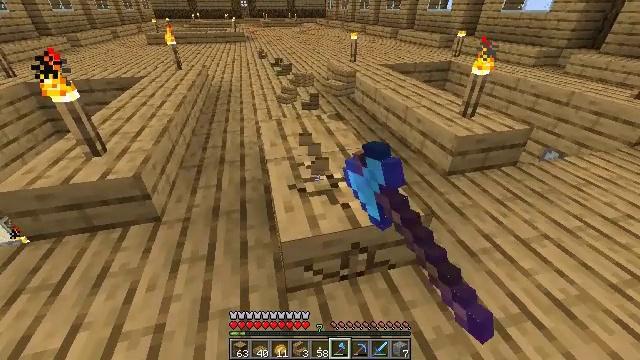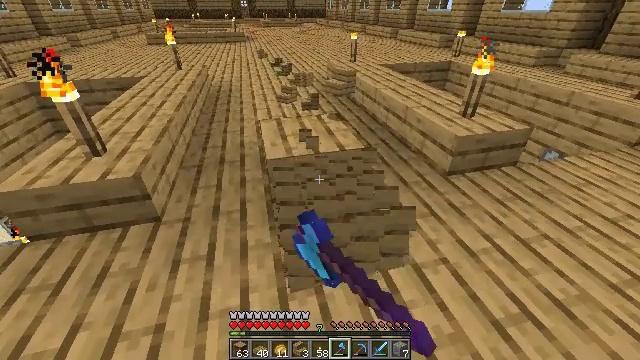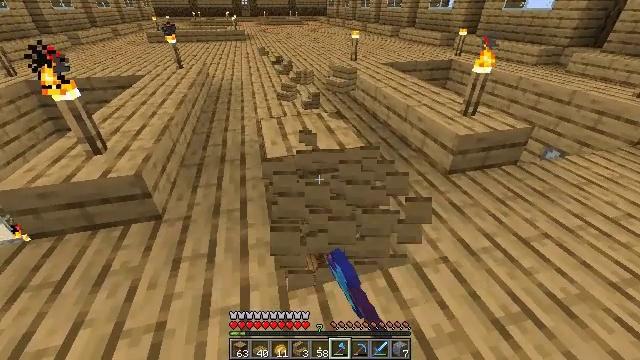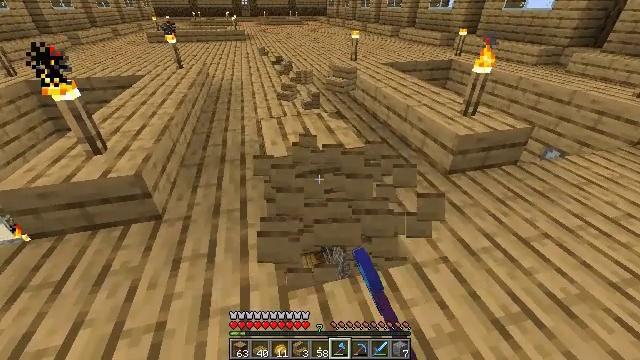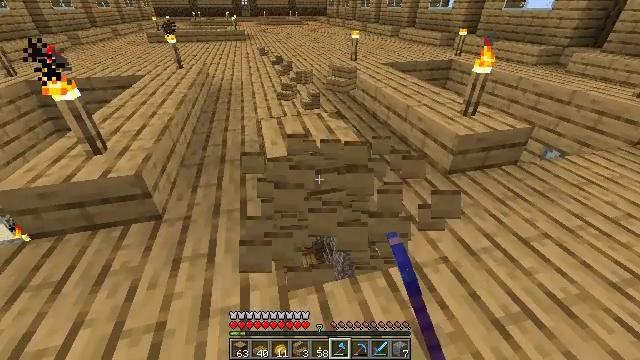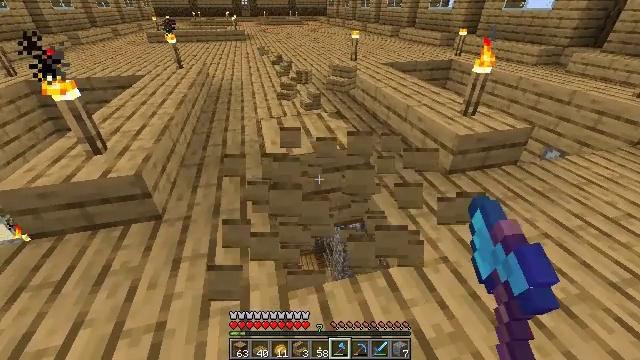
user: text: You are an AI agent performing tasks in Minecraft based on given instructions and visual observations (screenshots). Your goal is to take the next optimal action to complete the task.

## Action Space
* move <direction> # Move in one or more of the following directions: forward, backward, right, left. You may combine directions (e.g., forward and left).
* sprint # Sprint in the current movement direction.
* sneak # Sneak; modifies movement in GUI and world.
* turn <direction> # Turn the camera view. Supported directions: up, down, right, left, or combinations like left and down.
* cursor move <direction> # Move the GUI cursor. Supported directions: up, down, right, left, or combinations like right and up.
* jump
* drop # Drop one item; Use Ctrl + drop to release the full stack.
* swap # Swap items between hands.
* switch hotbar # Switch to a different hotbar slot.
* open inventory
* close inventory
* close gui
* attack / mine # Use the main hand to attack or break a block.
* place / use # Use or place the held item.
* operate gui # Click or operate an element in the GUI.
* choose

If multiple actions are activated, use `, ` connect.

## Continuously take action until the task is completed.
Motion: motion action
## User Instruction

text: Attack the oak slab to collect it.
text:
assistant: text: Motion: attack / mine
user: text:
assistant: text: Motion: attack / mine
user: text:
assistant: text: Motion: no_op
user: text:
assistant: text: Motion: no_op
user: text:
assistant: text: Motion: no_op
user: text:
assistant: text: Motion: no_op